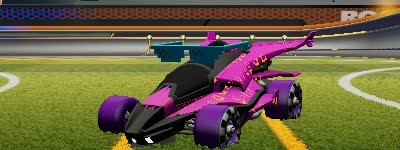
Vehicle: aftershock